Question: I'm having an issue in one of my activities with text being cut-off at the first letter.
The issue is, whenever navigating away from this activity to another (via the tabs at the top), and then going back to this activity, all of the text except the first letter in all of the textviews gets cut-off:

The funny thing is that every time I repeat this process (leaving the activity and going back), the text comes back, gets cut-off, comes back, gets cut off....repeating.
My table layout is defined as follows:
'''
<TableLayout
android:id="@+id/statisticsMiddleTableLayout"
android:layout_width="fill_parent"
android:layout_height="wrap_content"
android:layout_below="@+id/statisticsMiddleTextTitleLayout"
android:stretchColumns="1">
'''
With all rows having the following structure:
'''
<TableRow
android:id="@+id/tableRow1Statistics">
<!-- TitleRow -->
<TextView
android:id="@+id/statisticsTableR1CLText"
android:layout_width="0dip"
android:layout_height="wrap_content"
android:text="@string/statisticsTableR1CLText"
android:textStyle="bold"
android:textColor="#FF6600"
android:paddingTop="0dip"
android:layout_margin="0dip"
android:gravity="center_horizontal"
android:layout_weight="1"/>
<TextView
android:id="@+id/statisticsTableR1CRText"
android:text="@string/statisticsTableR1CRText"
android:textStyle="bold"
android:textColor="#FFFF66"
android:gravity="center_horizontal"
android:layout_width="0dip"
android:layout_height="wrap_content"
android:paddingTop="0dip"
android:layout_margin="0dip"
android:layout_weight="1"/>
</TableRow>
'''
I have found that setting "android:layout_width" to something other than "0dip" for the textviews solves this problem and the text doesn't get cut-off, but then I can't get an equal width between the textviews. I'd have to rebuild the entire activity UI without a table, which I don't want to do.
The more interesting factor is that this does not happen on a real device (I only have one to test it on though) and I had never seen this bug before upgrading the android SDK tools to Revision 10.
So now I wonder, is this a bug in the SDK revision 10 tools, or should I rework the entire UI for this activity? Has anyone else experienced this issue with using "0dip" for the "layout_width" textview attribute inside of a table?
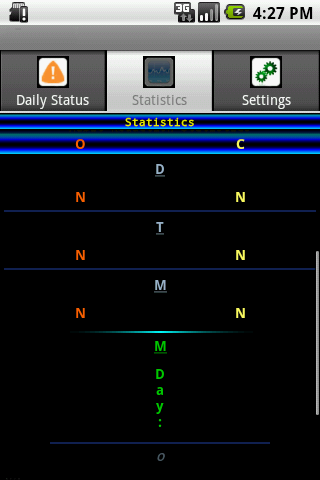
Answer: I would forget about the SDK tools and just worry about the emulator and devices. The majority of my layouts do not render correctly in the layout editor.